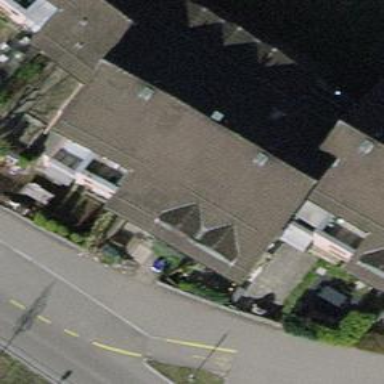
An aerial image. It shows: Terrace building.